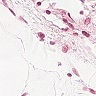
Metastatic tissue present: no